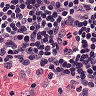
Metastatic tissue present: no